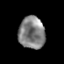
Tissue: prostate
Cell type: Epithelial cells
Senescence score: 0.3494
Nuclear area (px): 826
Mean DAPI intensity: 129.488